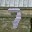
Label: 7